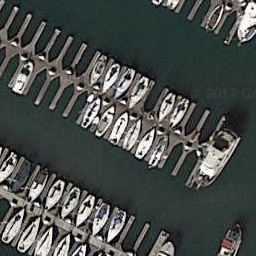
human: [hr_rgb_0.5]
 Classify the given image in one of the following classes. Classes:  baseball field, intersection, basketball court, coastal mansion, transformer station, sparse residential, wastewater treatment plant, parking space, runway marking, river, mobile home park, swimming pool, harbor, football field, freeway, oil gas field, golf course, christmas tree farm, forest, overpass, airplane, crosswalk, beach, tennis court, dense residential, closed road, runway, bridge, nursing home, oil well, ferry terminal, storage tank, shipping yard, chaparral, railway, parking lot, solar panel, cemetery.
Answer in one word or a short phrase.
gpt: harbor